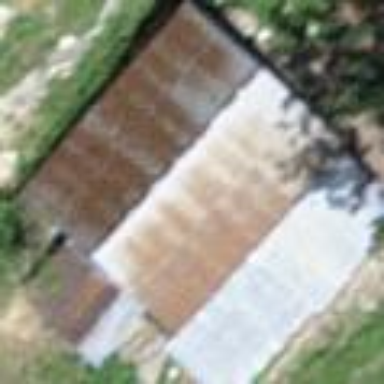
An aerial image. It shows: Shed building.